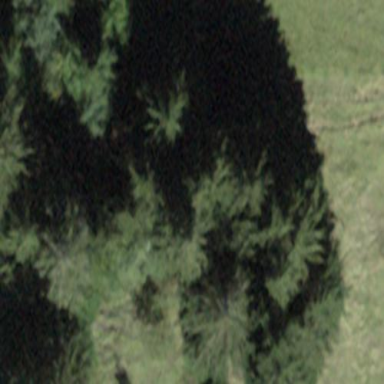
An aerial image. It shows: Forest area.